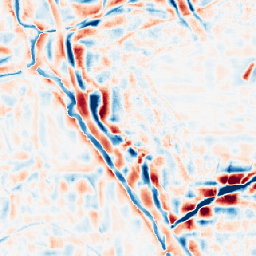
Category: wavelet
Decomposition family: wavelet_reverse_biorthogonal
Decomposition parameters: wavelet: rbio5.5
level: 4
Upsampling method: area
Upsampling parameters: scale: 4
Upsampling scale: 4